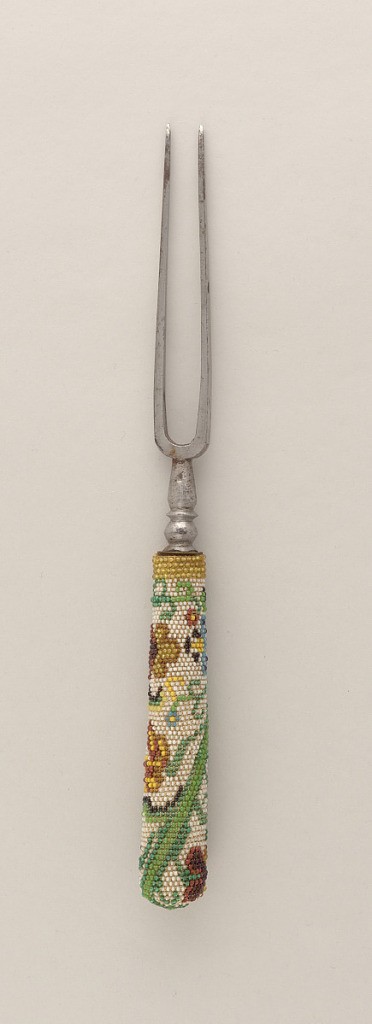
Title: Fork
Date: ca. 1730–50
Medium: Glass beads, steel, thread
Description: Two-tined fork with baluster neck. Tapered handle decorated with multi- colored glass beads; floral pattern in green, blue, brown and yellow on white ground.